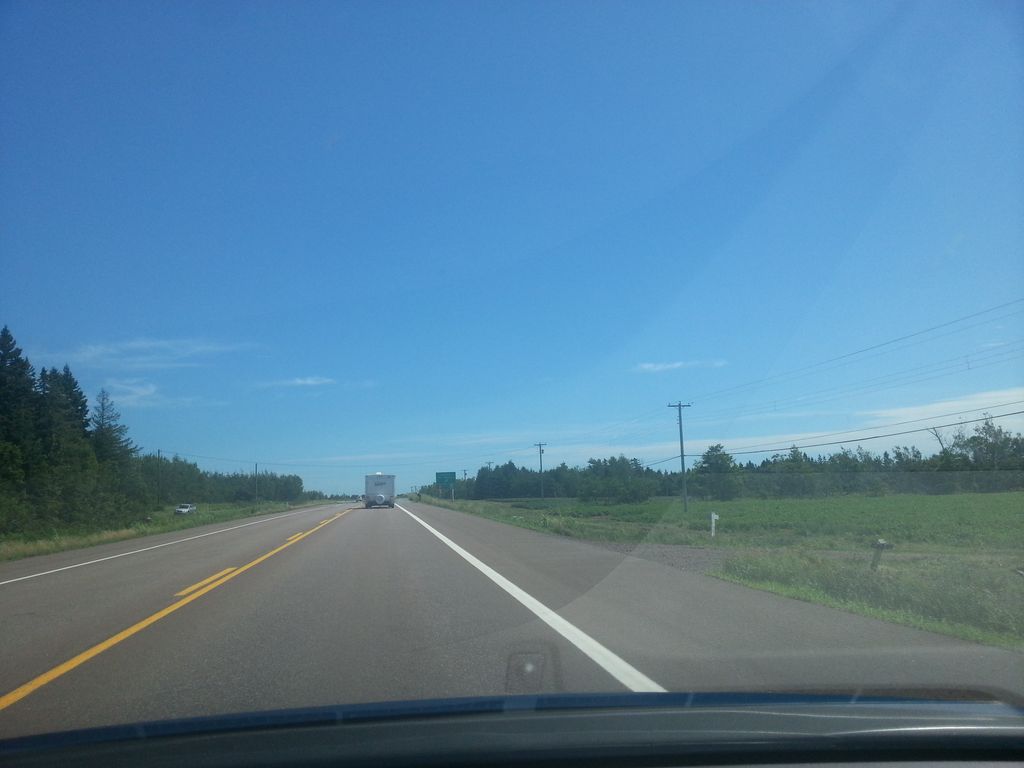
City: charlottetown